Question: I'm generating 3d fractal noise in MATLAB using a variety of methods. It's working relatively well, but I'm having an issue where I see vertical striping artifacts in my noise. This happens regardless of what data type or resolution I use.
Edit: I figured it out. The solution is posted as an answer below. Thanks everyone for your thoughts and guidance!

'''
expo = 2^6;
dims = [expo,expo,expo];
beta = -4.5;
render = randnd(beta, dims); % Create volumetric fractal
render = render - min(render); % Set floor to zero
render = render ./ max(render); % Set ceiling to one
%render = imbinarize(render); % BW Threshold option
render = render .* 255; % For greyscale
slicer = 1; % Turn on image slicer/saver
i = 0; % Page counter
format = '.png';
imagename = '___testDump/slice';
imshow(render(:,:,1),[0 255]); %Single test image
if slicer == 1
for c = 1:length(render)
i = i+1;
pagenumber = num2str(i);
filename = [imagename, pagenumber, format];
imwrite(uint8(render(:,:,i)),filename)
end
end
function X = randnd(beta,varargin)
seed = 999;
rng(seed); % Set seed
%% X = randnd(beta,varargin)
% Based on similar functions by Jon Yearsley and Hristo Zhivomirov
% Written by Marcin Konowalczyk
% Timmel Group @ Oxford University
%% Parse the input
narginchk(0,Inf); nargoutchk(0,1);
if nargin < 2 || isempty(beta); beta = 0; end % Default to white noise
assert(isnumeric(beta) && isequal(size(beta),[1 1]),'''beta'' must be a number');
assert(-6 <= beta && beta <= 6,'''beta'' out of range'); % Put on reasonable bounds
%% Generate N-dimensional white noise with 'randn'
X = randn(varargin{:});
if isempty(X); return; end; % Usually happens when size vector contains zeros
% Squeeze prevents an error if X has more than one leading singleton dimension
% This is a slight deviation from the pure functionality of 'randn'
X = squeeze(X);
% Return if white noise is requested
if beta == 0; return; end;
%% Generate corresponding N-dimensional matrix of multipliers
N = size(X);
% Create matrix of multipliers (M) of X in the frequency domain
M = [];
for j = 1:length(N)
n = N(j);
if (rem(n,2)~=0) % if n is odd
% Nyquist frequency bin does not show up in odd-numbered fft
k = ifftshift(-(n-1)/2:(n-1)/2);
else
k = ifftshift(-n/2:n/2-1);
end
% Spectral multipliers
m = (k.^2)';
if isempty(M);
M = m;
else
% Create the permutation vector
M_perm = circshift(1:length(size(M))+1,[0 1]);
% Permute a singleton dimension to the beginning of M
M = permute(M,M_perm);
% Add m along the first dimension of M
M = bsxfun(@plus,M,m);
end
end
% Reverse M to match X (since new dimensions were being added form the left)
M = permute(M,length(size(M))👎1);
assert(isequal(size(M),size(X)),'Bad programming error'); % This should never occur
% Shape the amplitude multipliers by beta/4 which corresponds to shaping the power by beta
M = M.^(beta/4);
% Set the DC component to zero
M(1,1) = 0;
%% Multiply X by M in frequency domain
Xstd = std(X(:));
Xmean = mean(X(:));
X = real(ifftn(fftn(X).*M));
% Force zero mean unity standard deviation
X = X - mean(X(:));
X = X./std(X(:));
% Restore the standard deviation and mean from before the spectral shaping.
% This ensures the random sample from randn is truly random. After all, if
% the mean was always exactly zero it would not be all that random.
X = X + Xmean;
X = X.*Xstd;
end
'''
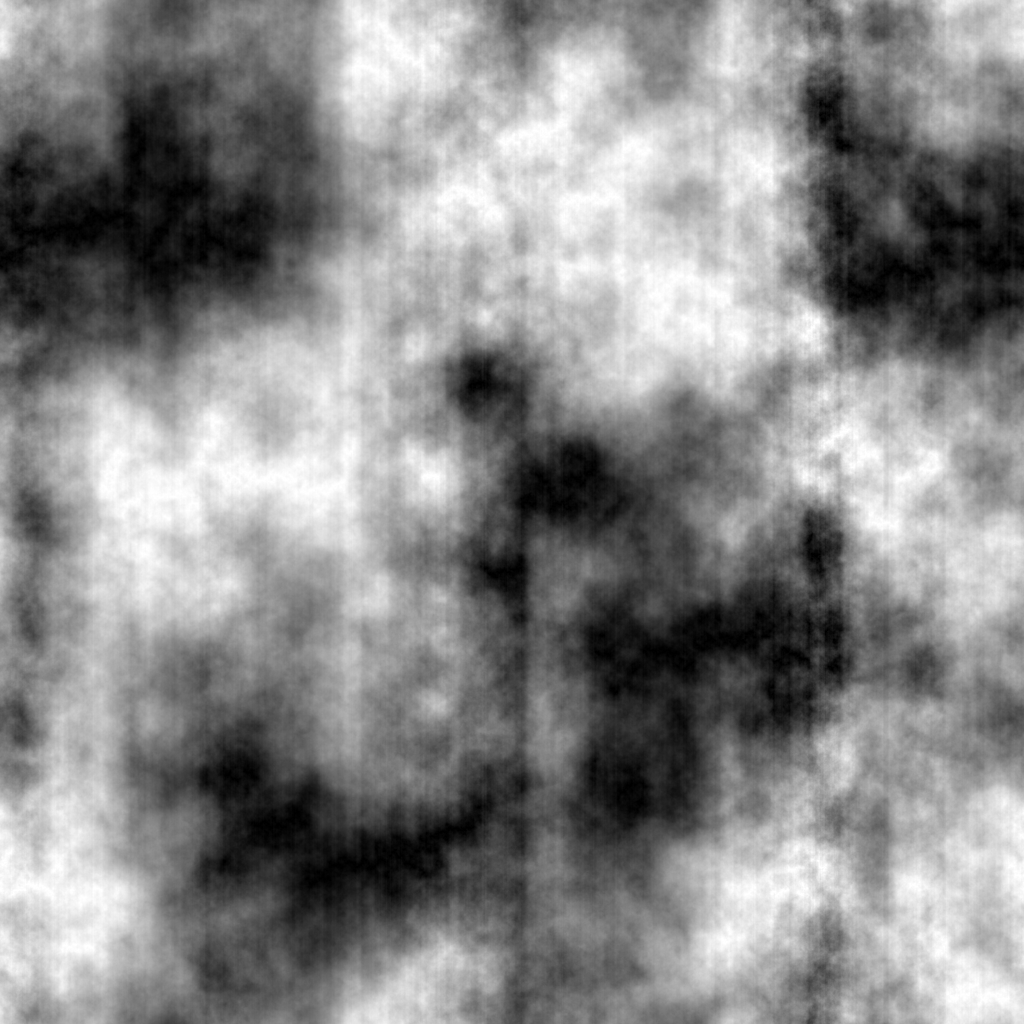
Answer: Here is my solution:
My "min/max" code (lines 6 and 7) was bad. I wanted to divide all values in the matrix by the single largest value in the matrix so that all values would be between 0 and 1. Because I used max() improperly, I was stepping through the max value of each column and using that as my divisor; thus the vertical stripes.
In the end this is what my code looks like. X is the 3 dimensional matrix:
'''
minVal = min(X,[],'all'); % Get the lowest value in the entire matrix
X = X - minVal; % Set min value to zero
maxVal = max(X,[],'all'); % Get the highest value in the entire matrix
X = X ./ maxVal; % Set max value to one
'''